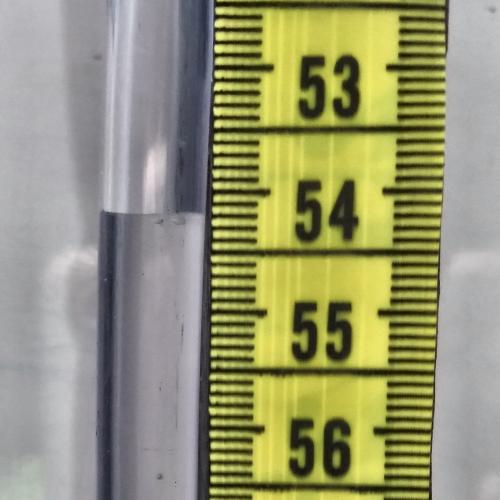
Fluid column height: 54.2 cm